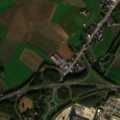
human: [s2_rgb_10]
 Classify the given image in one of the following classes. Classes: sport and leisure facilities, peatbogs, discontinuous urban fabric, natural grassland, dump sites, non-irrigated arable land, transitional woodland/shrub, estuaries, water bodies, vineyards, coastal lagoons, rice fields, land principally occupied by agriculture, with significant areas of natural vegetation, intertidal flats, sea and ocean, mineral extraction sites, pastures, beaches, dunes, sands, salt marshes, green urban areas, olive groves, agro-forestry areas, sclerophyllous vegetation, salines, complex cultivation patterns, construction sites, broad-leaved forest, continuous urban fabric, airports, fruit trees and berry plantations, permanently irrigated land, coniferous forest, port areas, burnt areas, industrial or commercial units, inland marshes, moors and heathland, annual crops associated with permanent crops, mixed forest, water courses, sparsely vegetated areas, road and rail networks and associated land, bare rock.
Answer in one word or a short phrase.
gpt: discontinuous urban fabric, industrial or commercial units, road and rail networks and associated land, non-irrigated arable land, complex cultivation patterns